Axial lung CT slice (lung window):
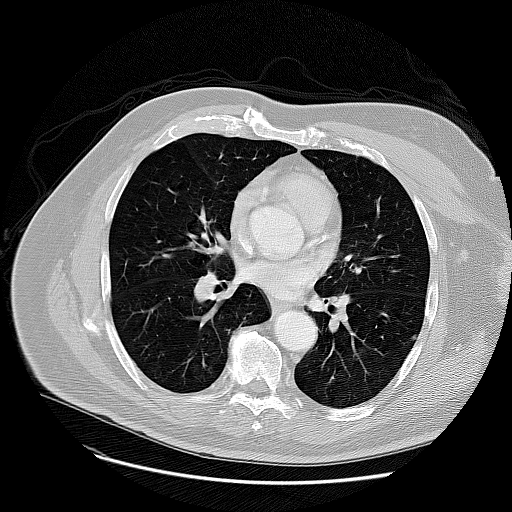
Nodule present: yes
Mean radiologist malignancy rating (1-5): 3